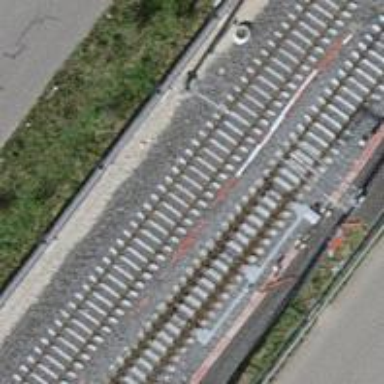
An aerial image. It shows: Single railway track with electrified contact line.